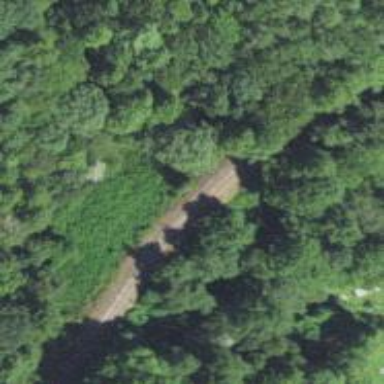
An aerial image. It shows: Preserved railway with rails.